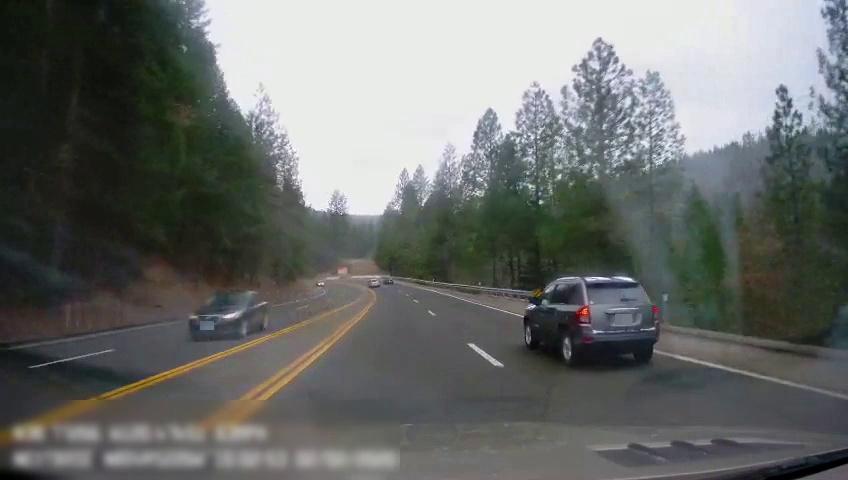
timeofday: Day
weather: Cloudy
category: Drivable Space
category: Vehicles | Car
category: Vehicles | Car
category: Vehicles | Car
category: Vehicles | Car
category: Lanes | Alternate Lane
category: Lanes | Alternate Lane
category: Lanes | Alternate Lane
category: Lanes | Current Lane
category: Lanes | Current Lane
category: Lanes | Alternate Lane